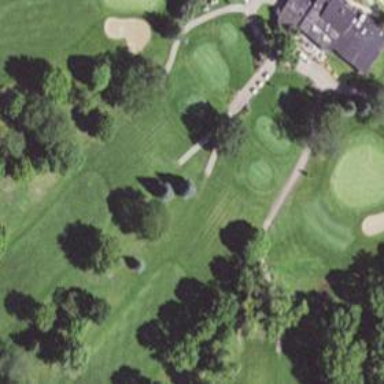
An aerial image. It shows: Path for both roads and golfers.